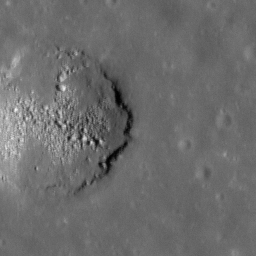
Pit: North Procellarum 2 Pit
Host crater: Oceanus Procellarum
Host type: mare
Lunar coordinates: latitude 35.343, longitude 314.345